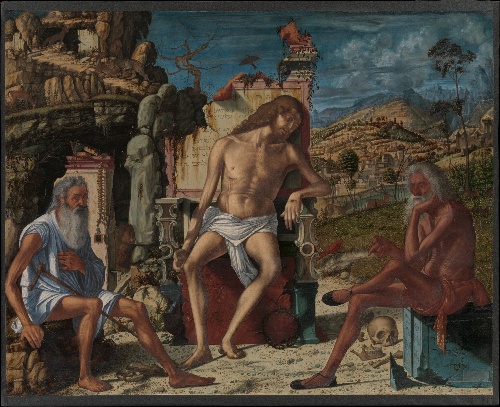
Title: The Meditation on the Passion
Artist: Vittore Carpaccio
Artist bio: Italian, Venice 1460/66?–1525/26 Venice
Date: ca. 1490
Object type: Painting
Classification: Paintings
Medium: Oil and tempera on wood
Dimensions: Overall 27 3/4 x 34 1/8in. (70.5 x 86.7cm); painted surface 26 3/16 × 33 1/4 in. (66.5 × 84.5 cm)
Department: European Paintings
Credit line: John Stewart Kennedy Fund, 1911
Accession year: 1911
Repository: Metropolitan Museum of Art, New York, NY
Tags: Skulls|Men|Saint Jerome|Job|Christ